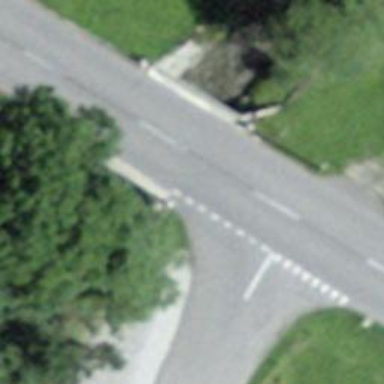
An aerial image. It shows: Secondary road with asphalt surface passing over bridge.